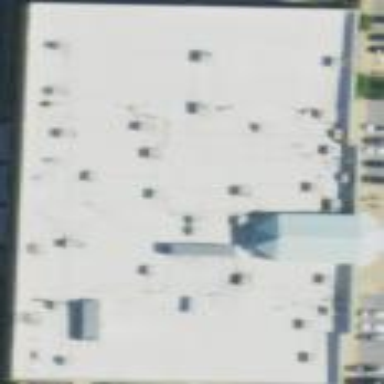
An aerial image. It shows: Building used as fitness center.